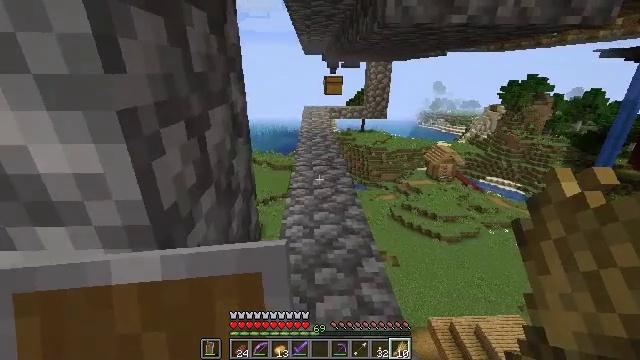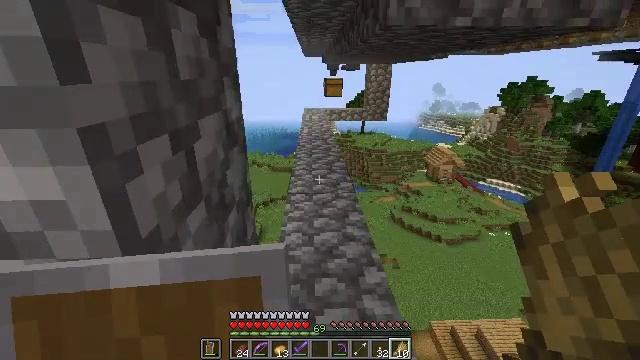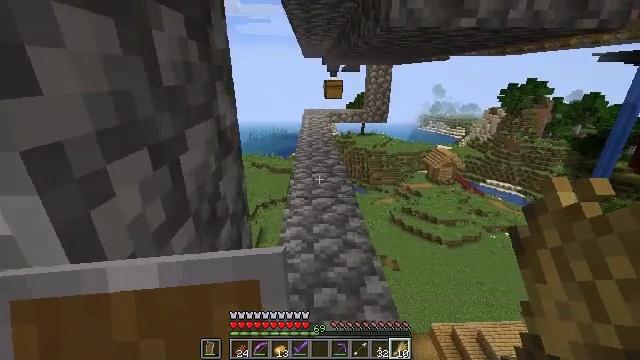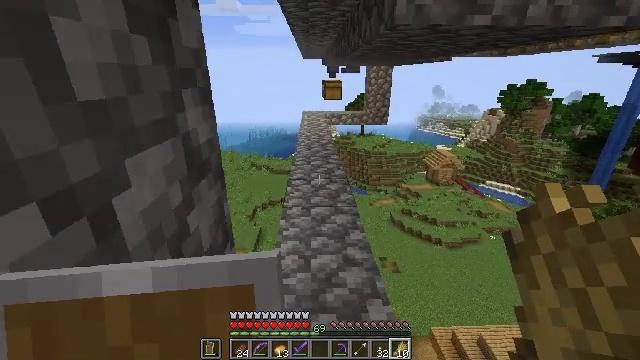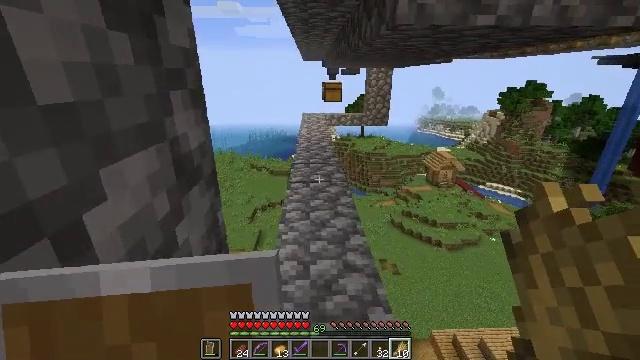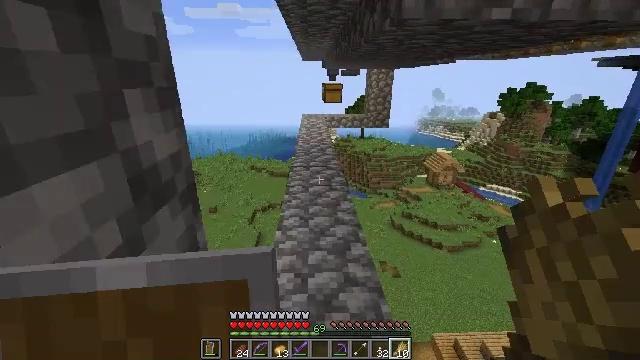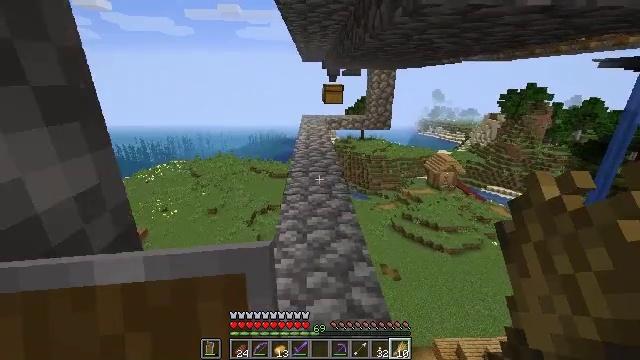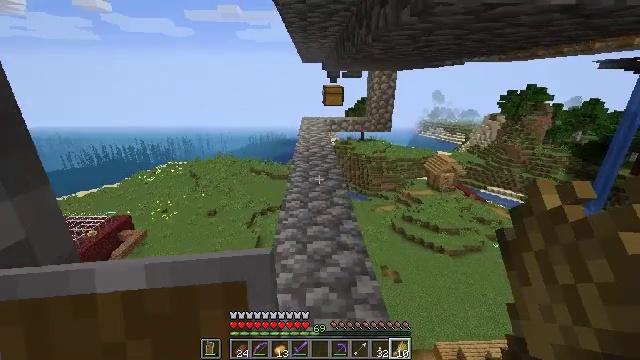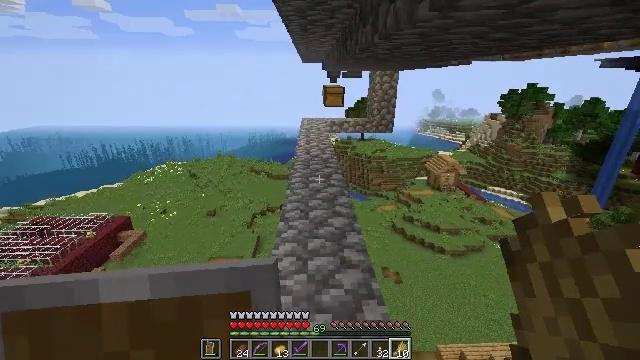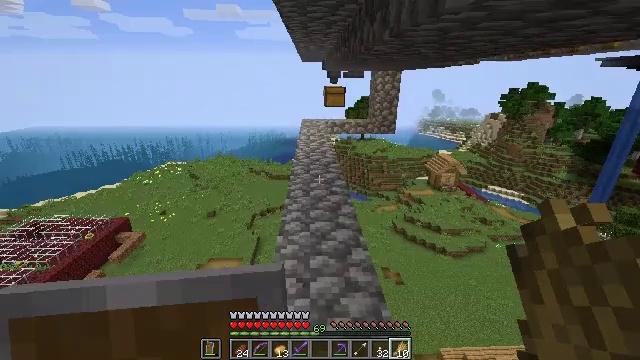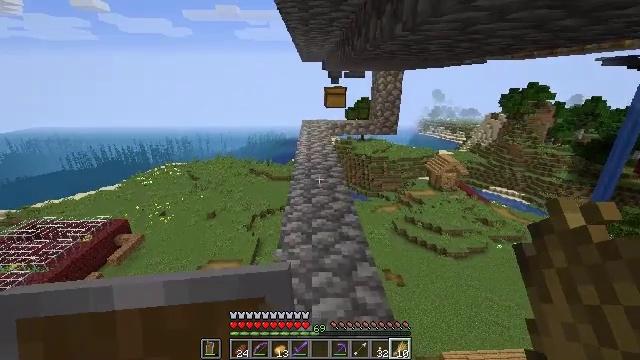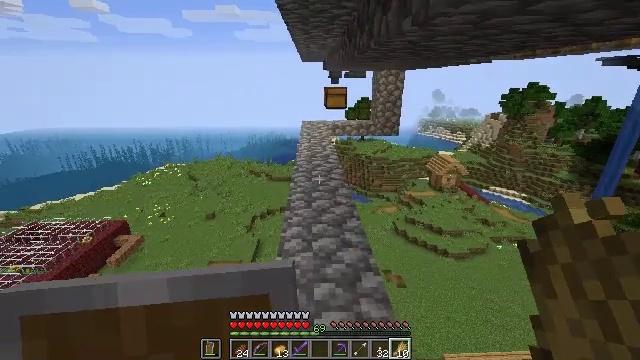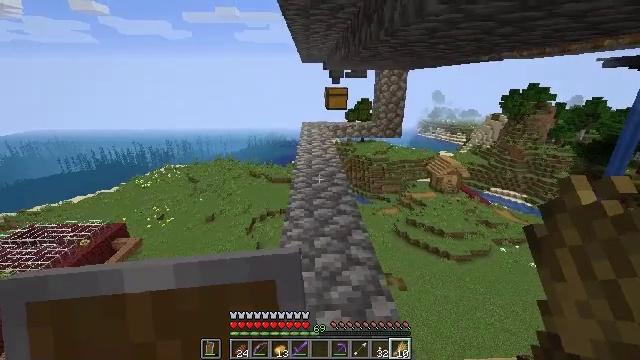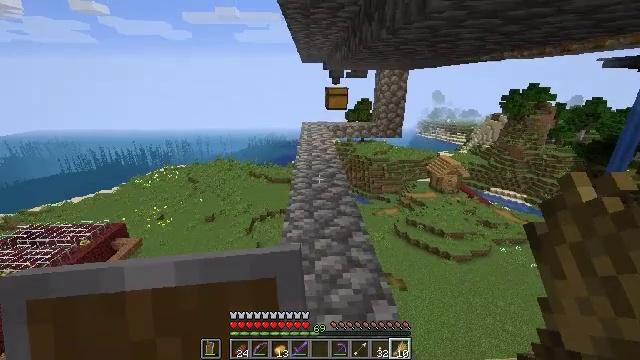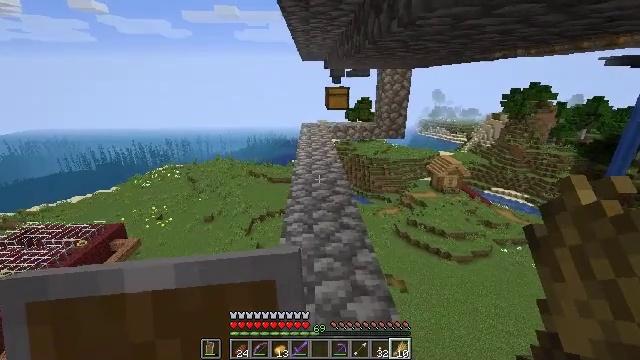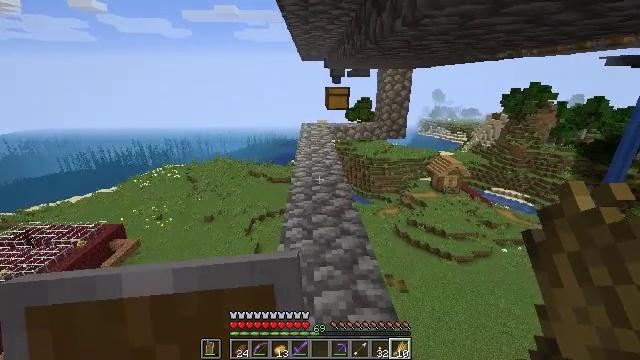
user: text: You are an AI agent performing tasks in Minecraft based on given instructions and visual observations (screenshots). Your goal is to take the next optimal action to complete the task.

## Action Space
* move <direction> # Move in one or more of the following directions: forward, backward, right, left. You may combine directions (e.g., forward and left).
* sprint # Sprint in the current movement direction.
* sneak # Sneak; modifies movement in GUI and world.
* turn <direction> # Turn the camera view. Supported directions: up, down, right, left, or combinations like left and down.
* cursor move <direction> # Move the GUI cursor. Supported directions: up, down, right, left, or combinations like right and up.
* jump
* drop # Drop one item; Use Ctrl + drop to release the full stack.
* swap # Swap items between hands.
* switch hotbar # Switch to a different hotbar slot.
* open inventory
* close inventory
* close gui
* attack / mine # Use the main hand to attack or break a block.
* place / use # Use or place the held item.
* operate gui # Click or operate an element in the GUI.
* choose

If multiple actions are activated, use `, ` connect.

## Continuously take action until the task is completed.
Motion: motion action
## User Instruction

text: Craft a enchanted book with a book and levels.
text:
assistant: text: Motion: move forward
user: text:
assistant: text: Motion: move forward
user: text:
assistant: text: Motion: move forward
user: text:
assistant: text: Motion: move forward
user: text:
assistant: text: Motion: move forward
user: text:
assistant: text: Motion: move forward
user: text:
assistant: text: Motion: move forward
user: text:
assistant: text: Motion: move forward
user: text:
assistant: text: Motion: move forward
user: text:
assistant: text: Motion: move forward
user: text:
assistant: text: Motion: move forward
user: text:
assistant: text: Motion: move forward
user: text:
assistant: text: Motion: move forward
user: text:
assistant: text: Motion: move forward
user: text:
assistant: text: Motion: move forward
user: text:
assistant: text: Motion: move forward
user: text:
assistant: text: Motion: move forward
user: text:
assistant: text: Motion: move forward
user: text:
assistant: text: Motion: move forward
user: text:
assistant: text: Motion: move forward
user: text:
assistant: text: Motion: move forward
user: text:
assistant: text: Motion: move forward
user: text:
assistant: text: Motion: move forward
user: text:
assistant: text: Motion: move forward
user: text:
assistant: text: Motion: move forward
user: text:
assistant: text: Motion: move forward
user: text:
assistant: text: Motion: no_op
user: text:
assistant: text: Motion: no_op
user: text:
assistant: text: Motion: no_op
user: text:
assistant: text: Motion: move forward